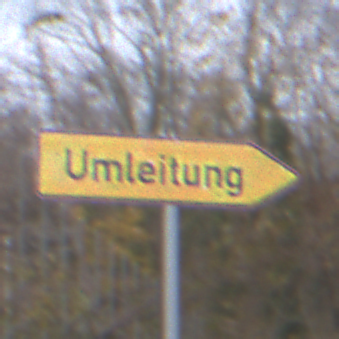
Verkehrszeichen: UmleitungswegweiserRechtsweisend
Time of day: MorningAfternoon
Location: Outdoor (Nature)
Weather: Overcast
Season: NotSpecified
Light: Natural